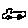
Label: car